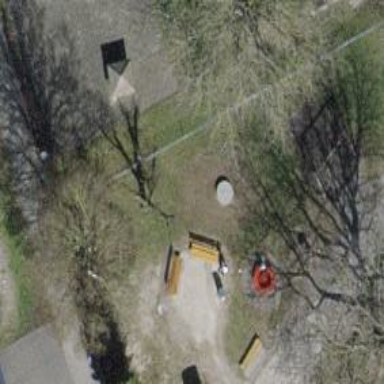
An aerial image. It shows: Bench for seating.